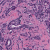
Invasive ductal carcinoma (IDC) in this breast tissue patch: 1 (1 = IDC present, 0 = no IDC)